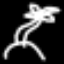
Label: palm tree